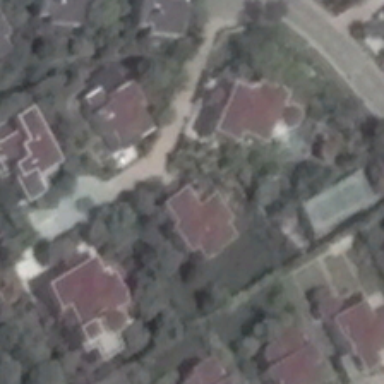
Both sides of the road are densely populated .